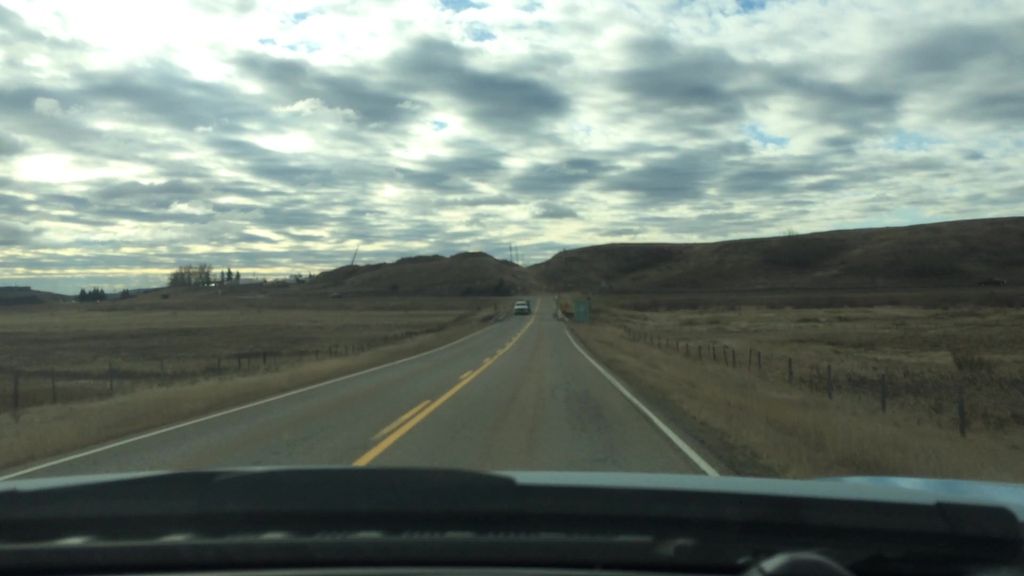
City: calgary